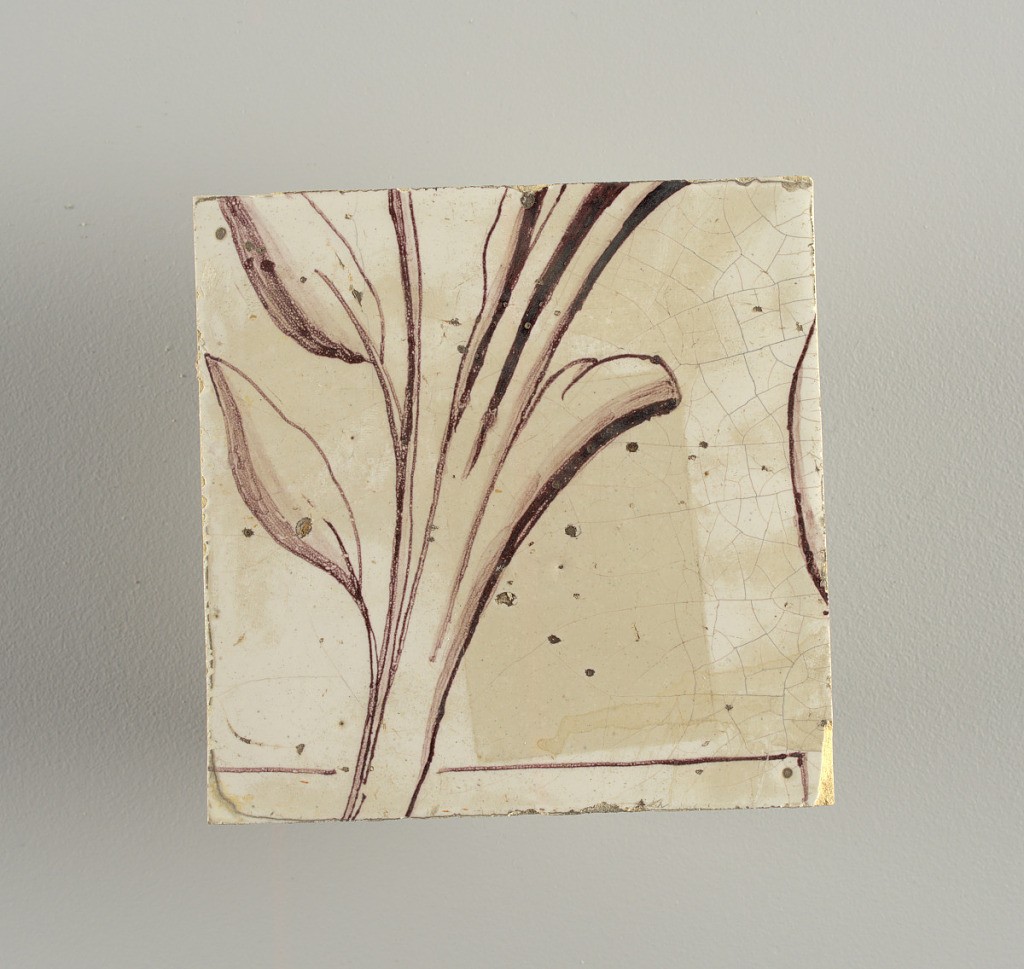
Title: Wall facing
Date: ca. 1725
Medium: tin-glazed earthenware, underglaze
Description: Running design for a frieze or a dado, composed of scrolls of foliage and strapwork, and four repeating motifs--a seated woman in a small upright oval medallion, a putto seated on a rocailled base, and strapwork in axial pattern.  The various panels, A to F, show various repeats of the same design, all being five tiles high and a varying number of tiles wide.